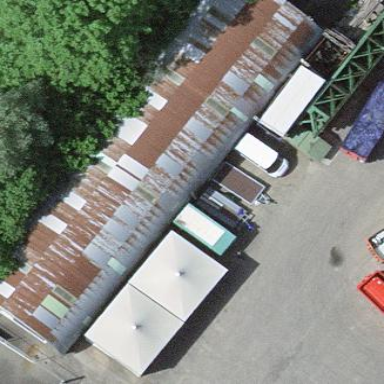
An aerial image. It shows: Warehouse building.